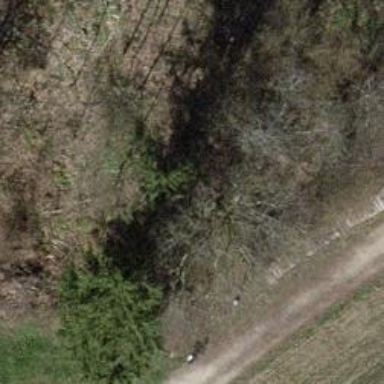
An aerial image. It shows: Brown bench.